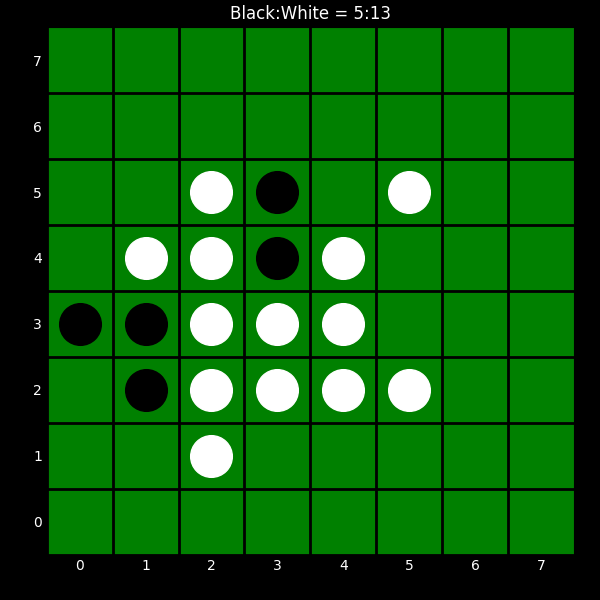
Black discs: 5
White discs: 13